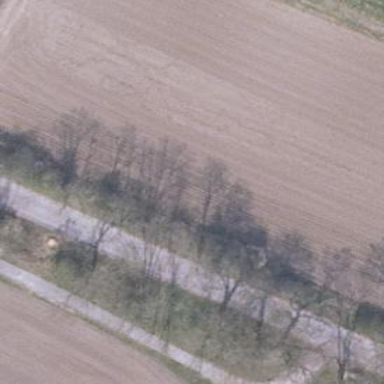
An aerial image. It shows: Beautiful woodland area.